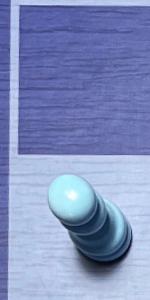
Label: Pawn_White